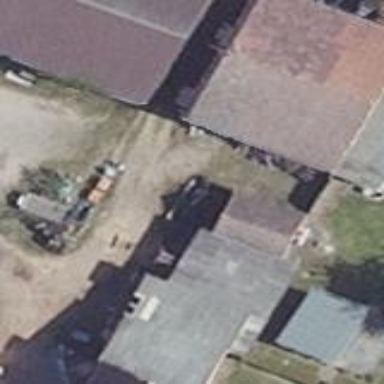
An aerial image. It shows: Shed building.